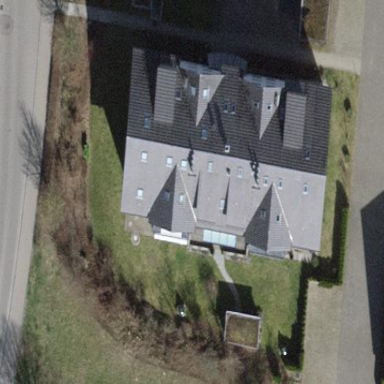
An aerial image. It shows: Gabled roof adorns the apartments building.